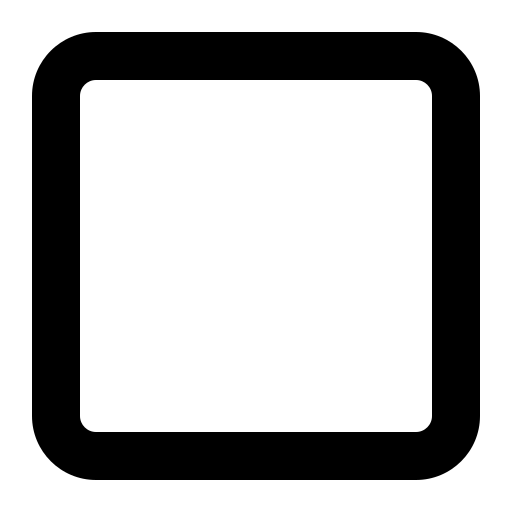
Tags: icon, FontAwesome, fa-icon, outline, square